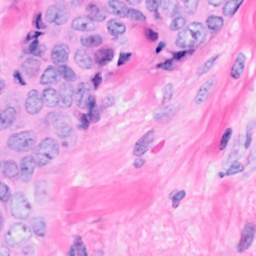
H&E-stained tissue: Breast